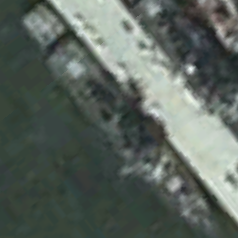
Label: cruiser